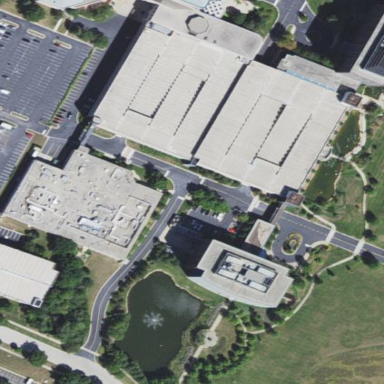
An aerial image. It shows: Office building.